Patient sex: M
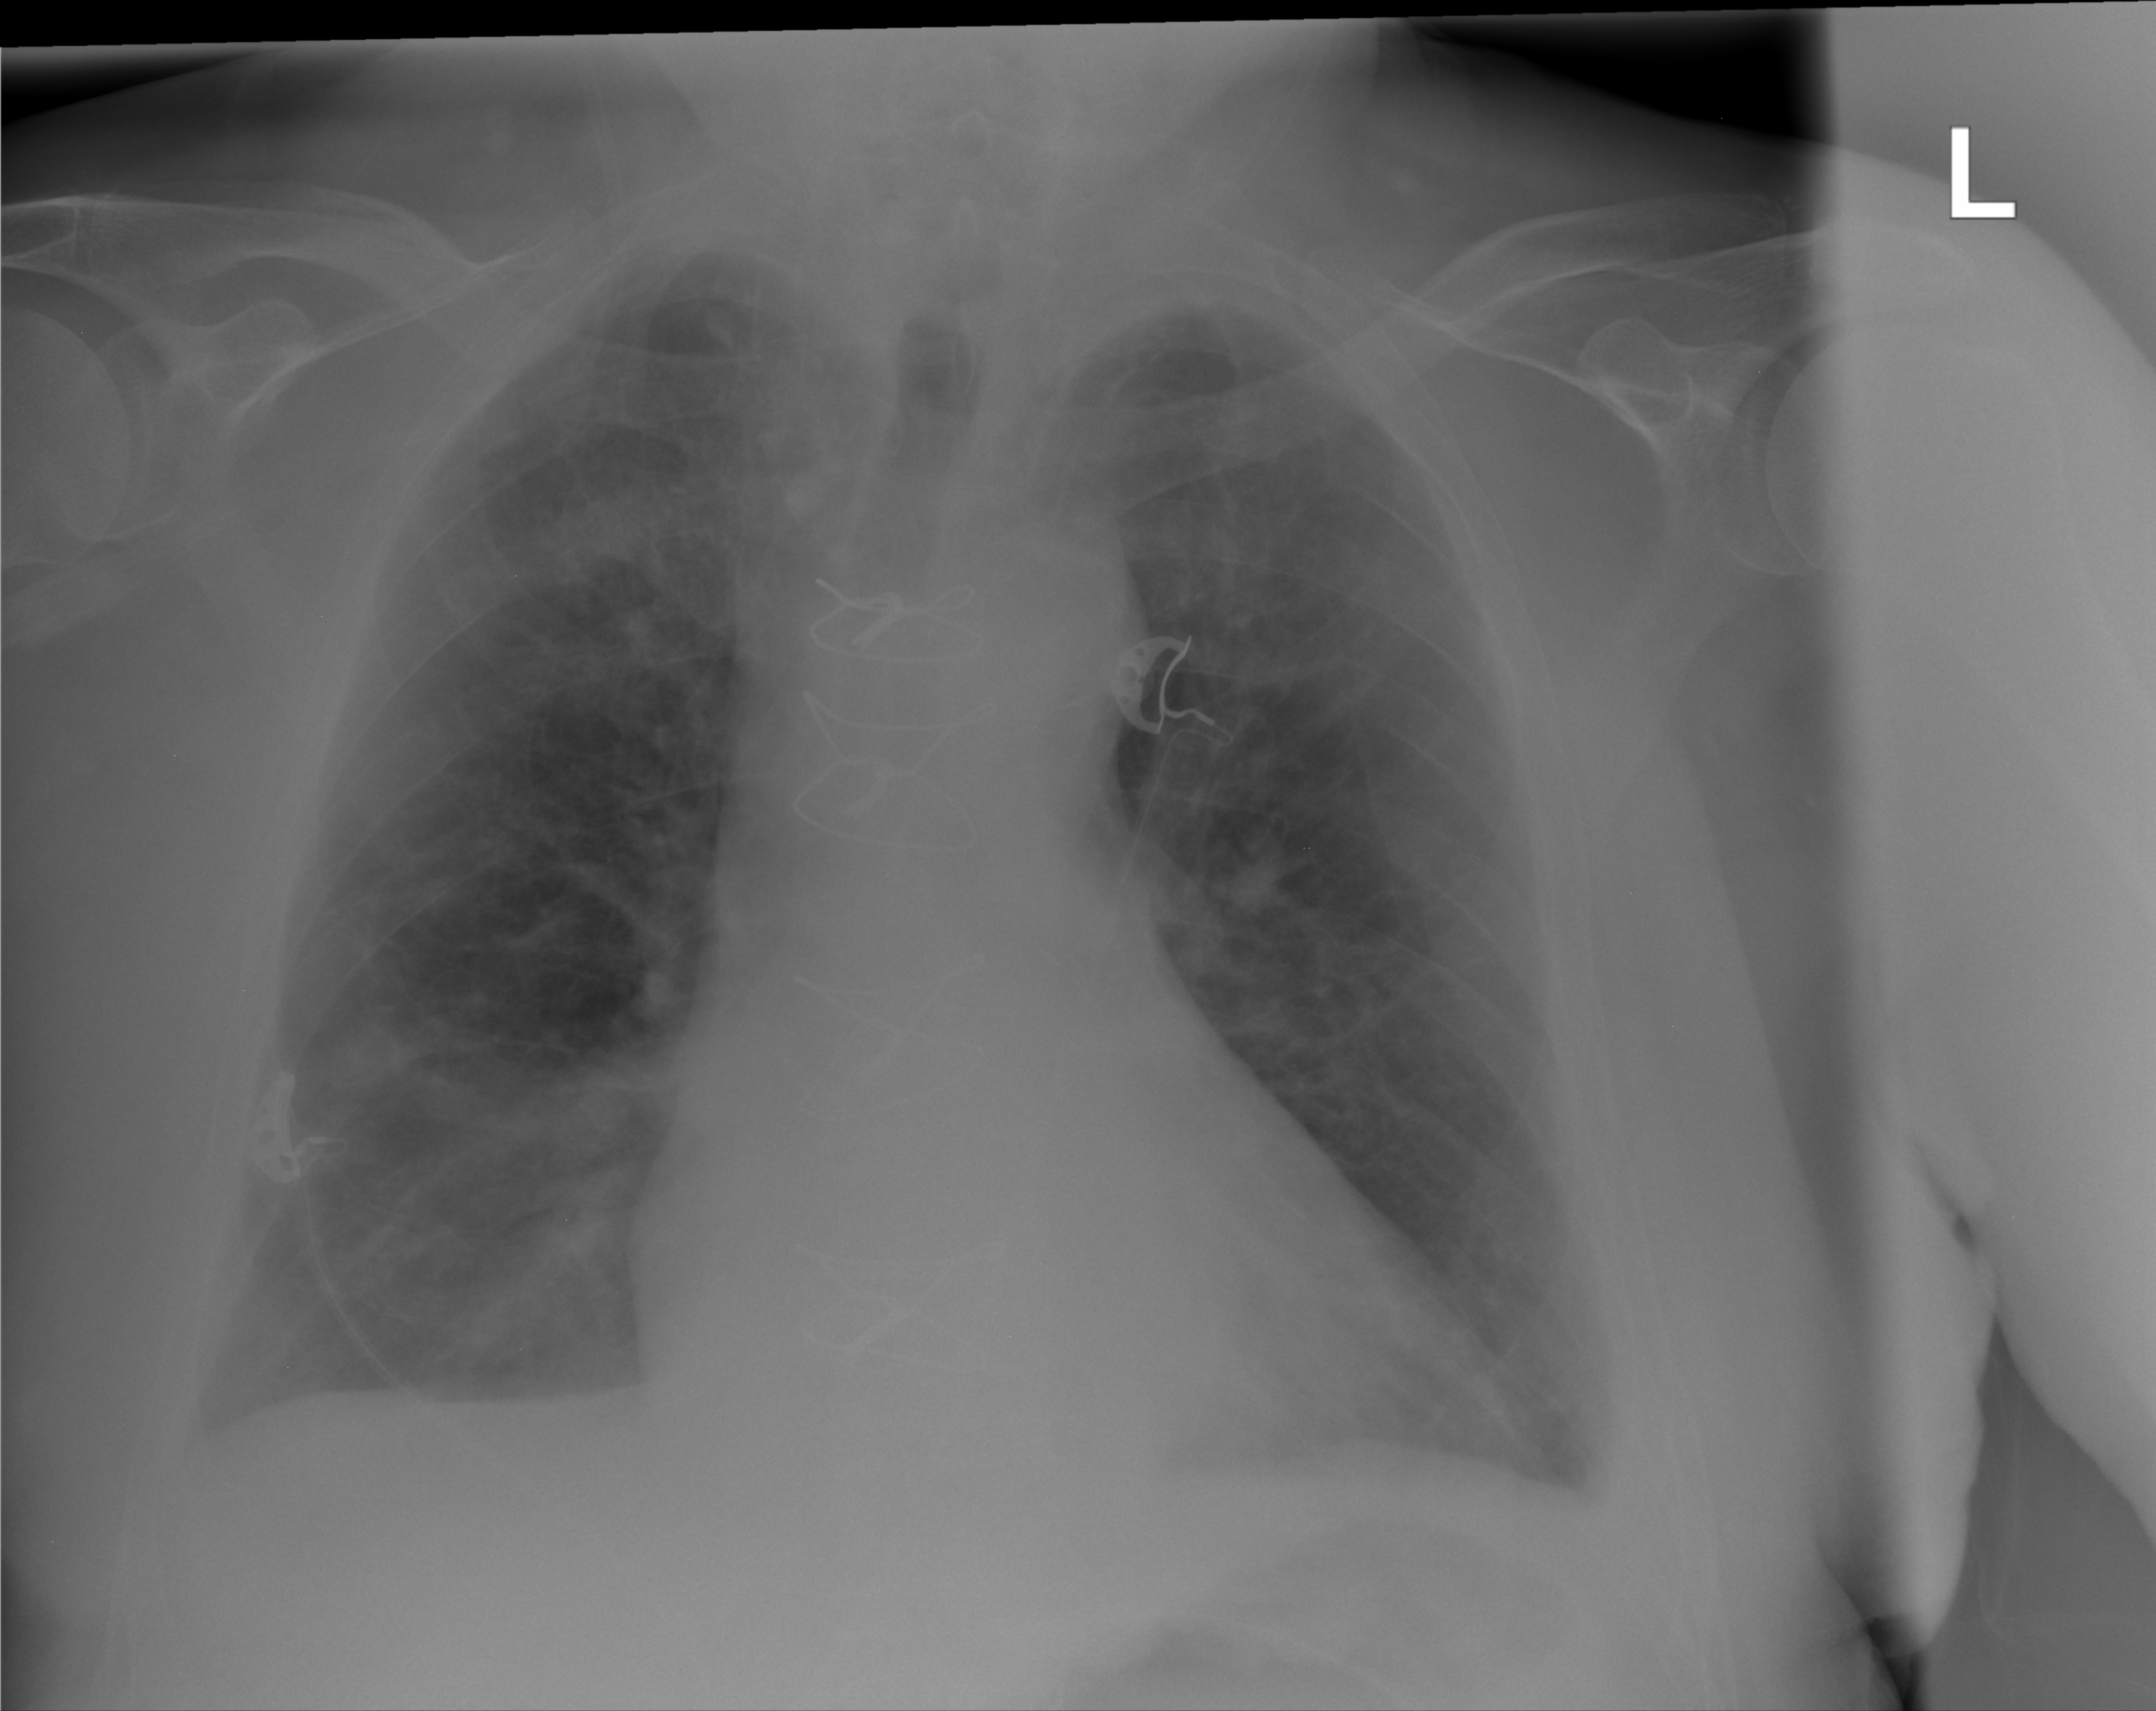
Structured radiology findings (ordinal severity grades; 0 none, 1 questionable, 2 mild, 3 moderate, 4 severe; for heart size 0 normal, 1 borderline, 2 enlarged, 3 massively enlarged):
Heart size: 0
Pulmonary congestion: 1
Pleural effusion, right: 2
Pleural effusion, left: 2
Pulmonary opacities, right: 2
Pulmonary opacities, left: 0
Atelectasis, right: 2
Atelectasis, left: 0